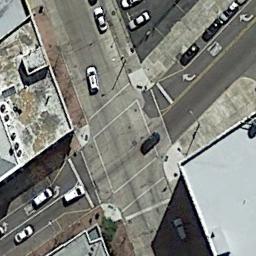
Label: intersection